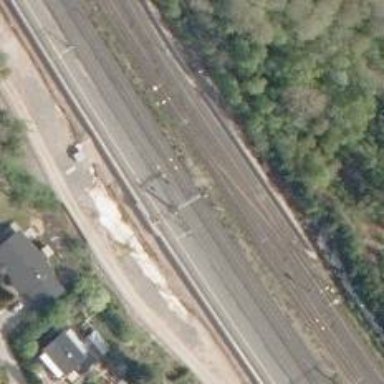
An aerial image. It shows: Railway signal.